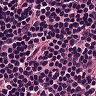
Metastatic tissue present: no